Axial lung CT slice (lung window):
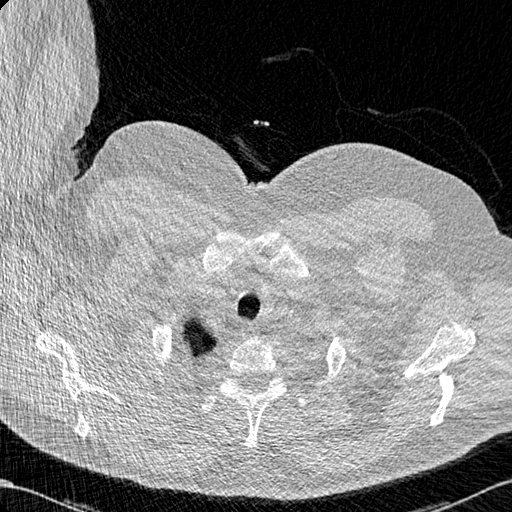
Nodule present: no